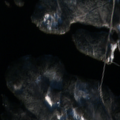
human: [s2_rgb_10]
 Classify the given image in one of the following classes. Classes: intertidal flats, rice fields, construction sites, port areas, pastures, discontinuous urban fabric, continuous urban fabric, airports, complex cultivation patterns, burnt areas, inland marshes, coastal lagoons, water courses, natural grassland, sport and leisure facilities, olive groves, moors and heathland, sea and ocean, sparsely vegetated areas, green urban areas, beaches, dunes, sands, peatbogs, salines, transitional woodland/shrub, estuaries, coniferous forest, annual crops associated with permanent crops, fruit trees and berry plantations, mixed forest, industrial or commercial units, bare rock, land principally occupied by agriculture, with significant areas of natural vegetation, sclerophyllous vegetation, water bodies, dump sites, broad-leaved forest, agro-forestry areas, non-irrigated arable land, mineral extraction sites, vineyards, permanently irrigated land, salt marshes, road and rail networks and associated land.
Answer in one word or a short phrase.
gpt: coniferous forest, mixed forest, water bodies